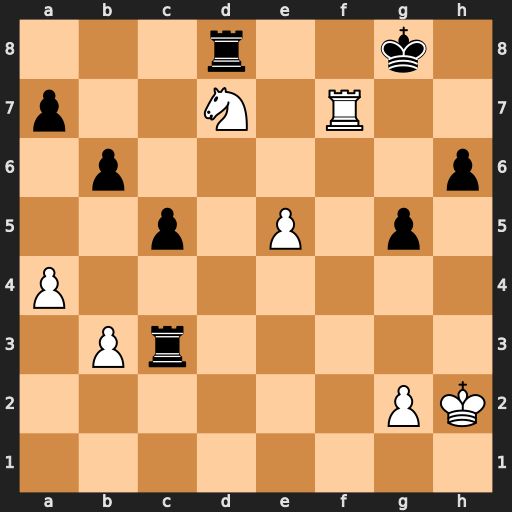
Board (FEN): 3r2k1/p2N1R2/1p5p/2p1P1p1/P7/1Pr5/6PK/8
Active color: w
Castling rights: -
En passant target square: -
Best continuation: e6 Rxd7 exd7 Kxf7 d8=Q